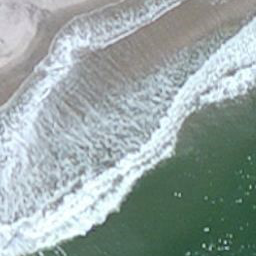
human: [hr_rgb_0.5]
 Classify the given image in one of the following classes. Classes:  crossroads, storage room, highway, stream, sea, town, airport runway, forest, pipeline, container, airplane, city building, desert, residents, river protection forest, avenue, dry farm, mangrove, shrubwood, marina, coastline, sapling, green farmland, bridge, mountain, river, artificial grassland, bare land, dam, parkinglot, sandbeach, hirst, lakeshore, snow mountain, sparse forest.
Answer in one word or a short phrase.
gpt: coastline